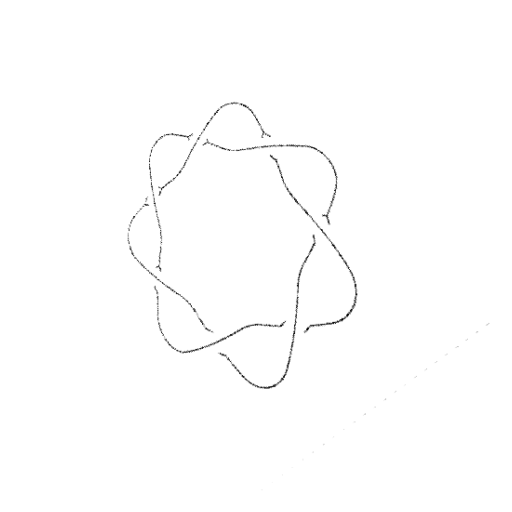
Crossing number: 7